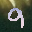
Label: 9